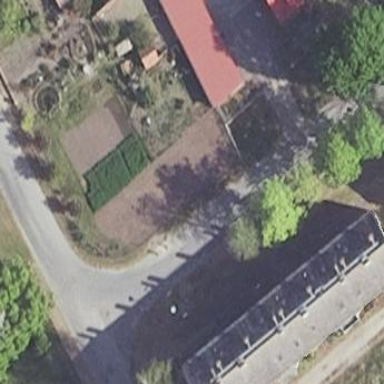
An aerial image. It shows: View of apartment building.